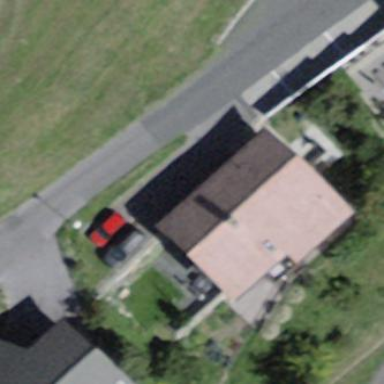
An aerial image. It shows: Gabled building with the roof oriented along its structure.